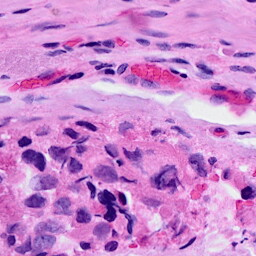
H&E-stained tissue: Breast